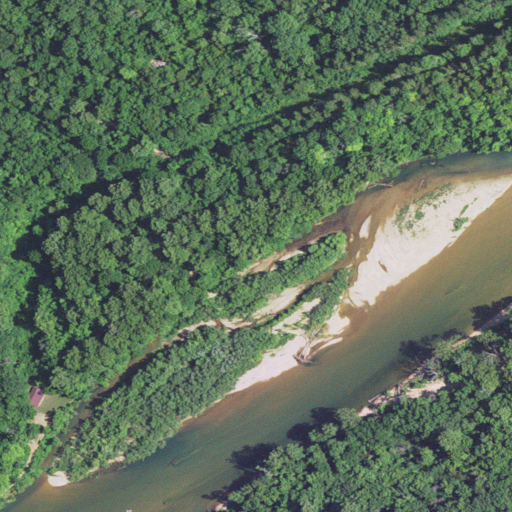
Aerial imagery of valley in Missouri named Sugarcamp Hollow containing deciduous forest, open water, open development, mixed forest, woody wetlands, herbaceous wetlands, and grassland